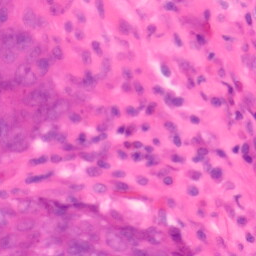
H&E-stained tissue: Colon